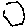
Label: hexagon